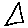
Label: triangle